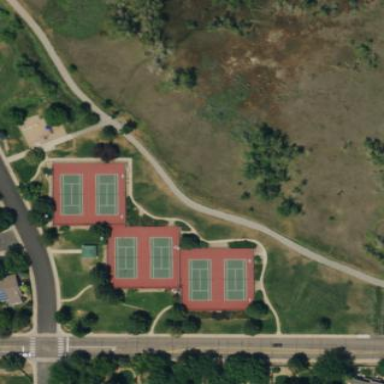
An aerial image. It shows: Park featuring tennis courts.